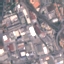
Land use / land cover class: Industrial